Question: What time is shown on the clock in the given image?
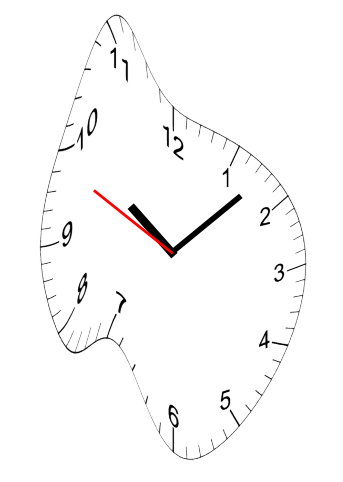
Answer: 10:07:49